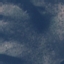
Label: HerbaceousVegetation